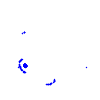
Particle: electron